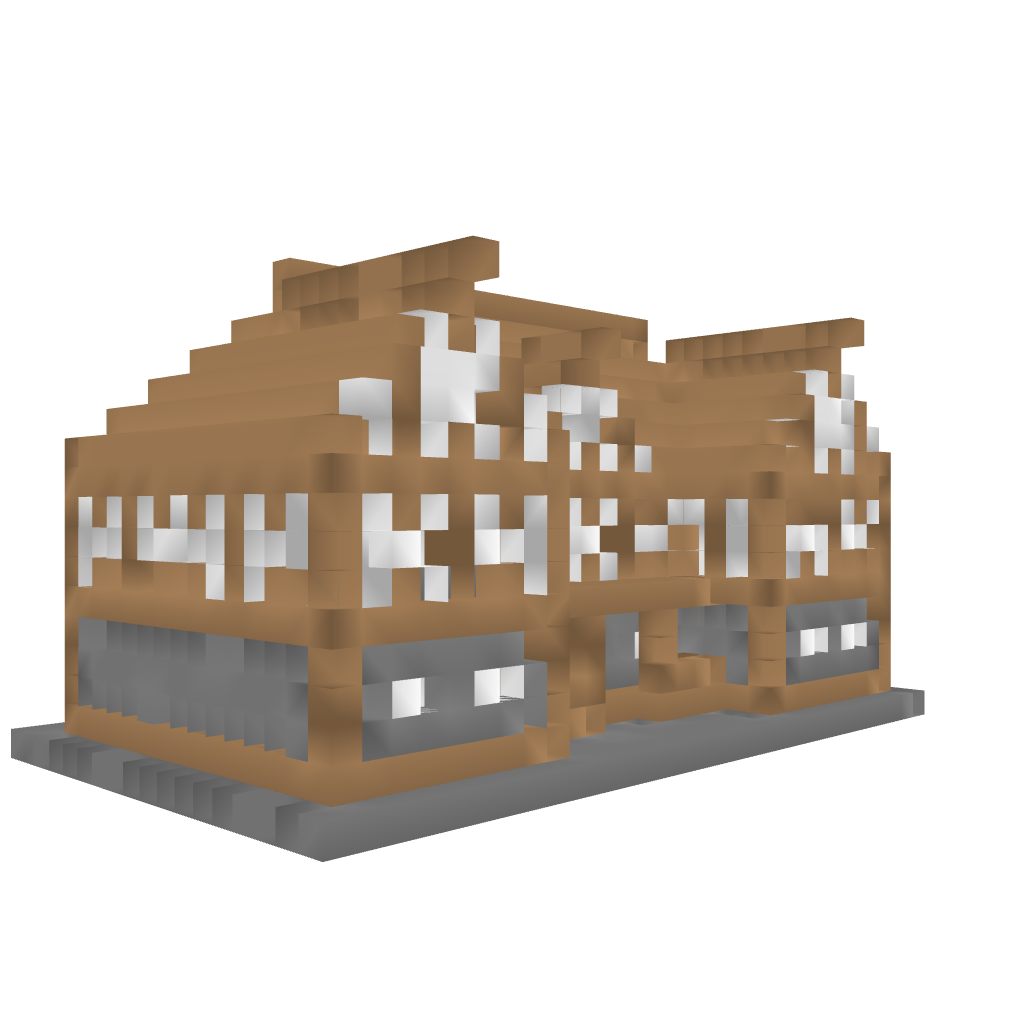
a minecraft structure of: German Tudor Style House good quality